Interaction volume radius: 10 \u00c5
Interaction volume height: 20 \u00c5
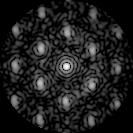
Disorder parameter: 0.4604